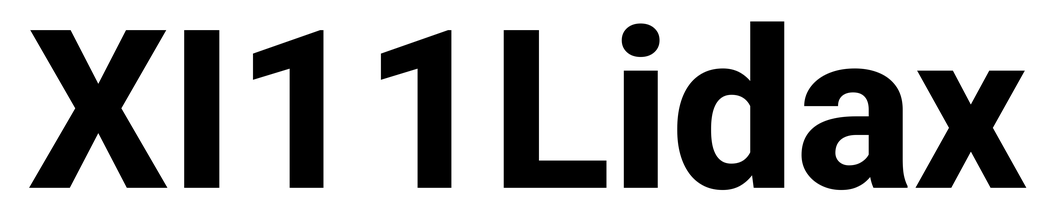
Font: Roboto_ExtraBold